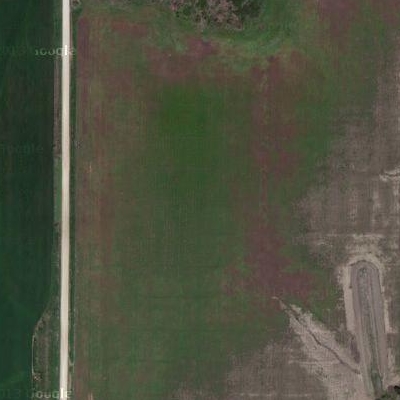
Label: aGrass